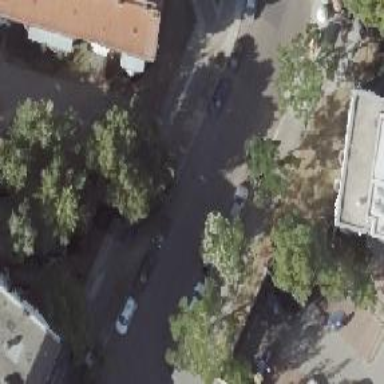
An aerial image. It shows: Sidewalk along the footway.